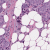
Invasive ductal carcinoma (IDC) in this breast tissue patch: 1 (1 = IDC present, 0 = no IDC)